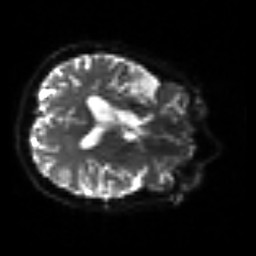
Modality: sbref
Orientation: axial
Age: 74
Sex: female
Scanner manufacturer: siemens
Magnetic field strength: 3 T
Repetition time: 3.2 s
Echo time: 0.081 s